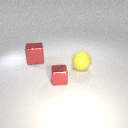
large red metal cube behind small red metal cube